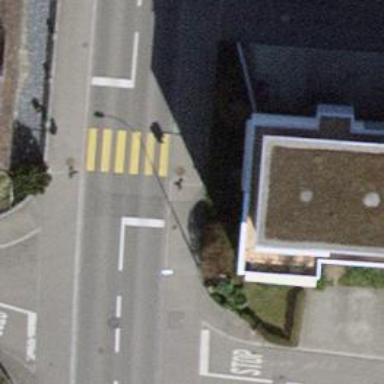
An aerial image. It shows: Marked crossing on the road.